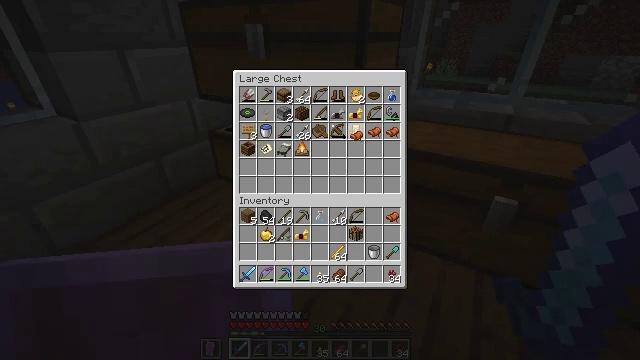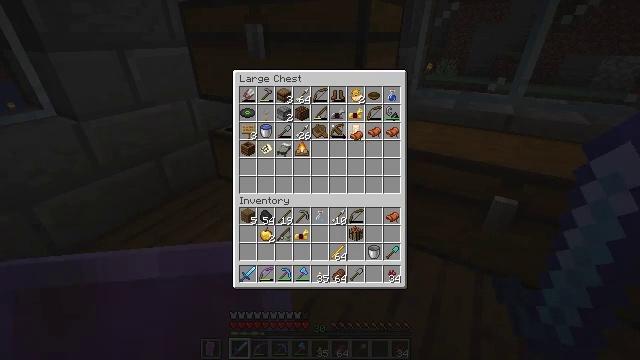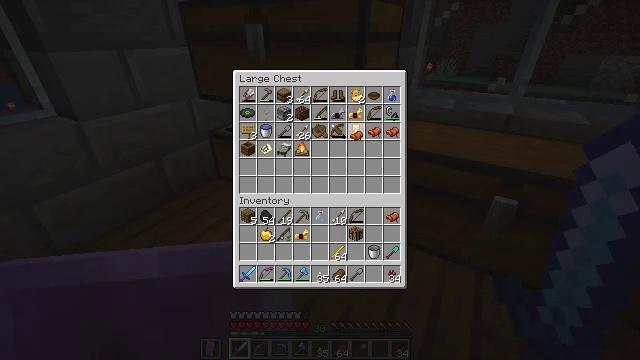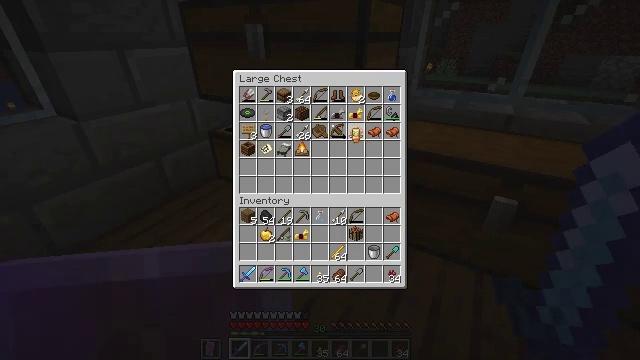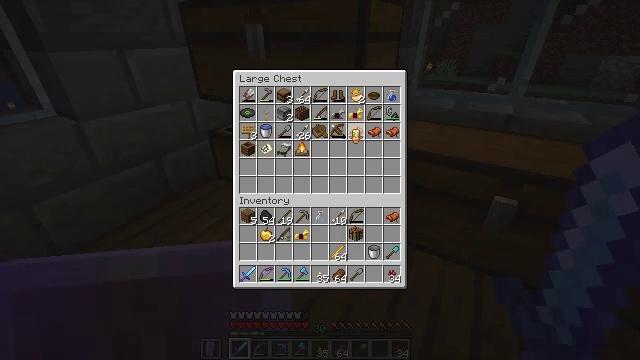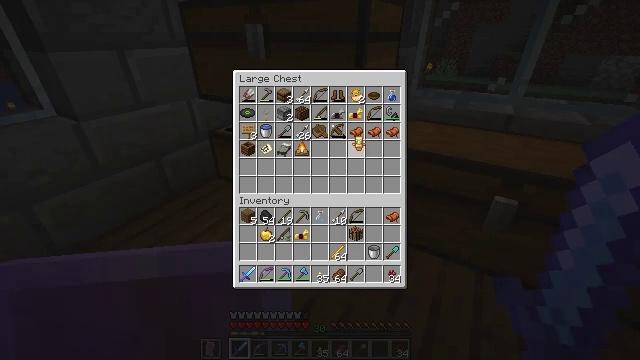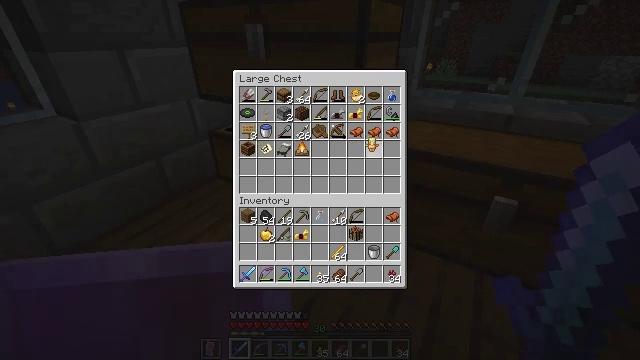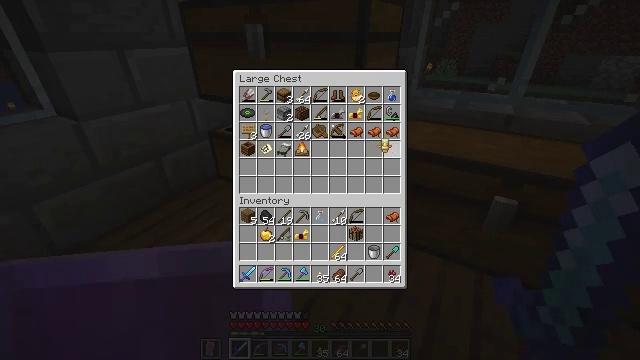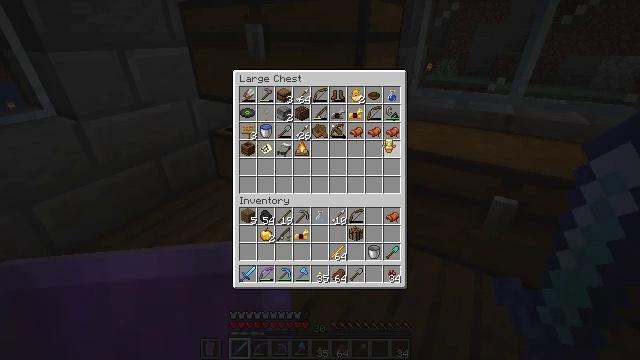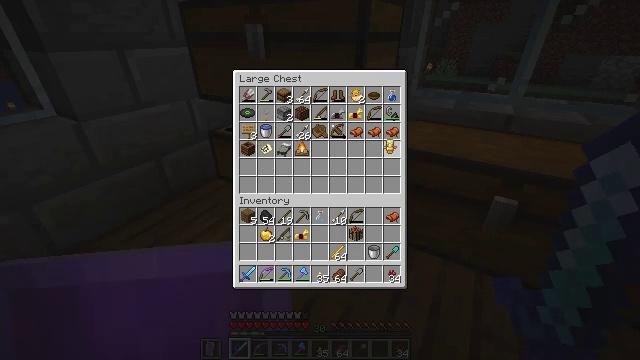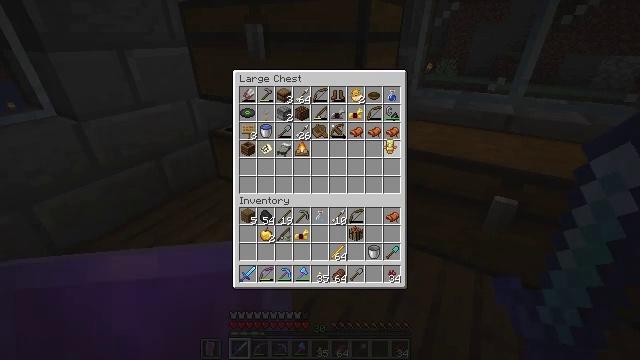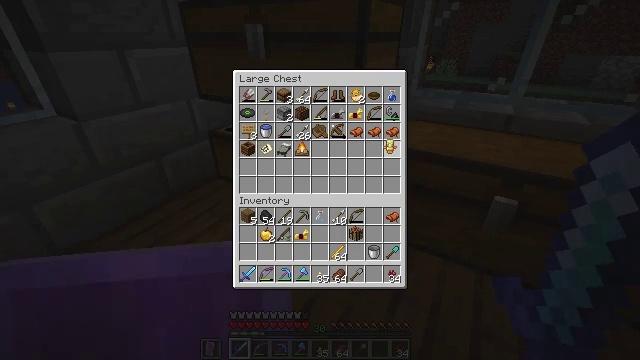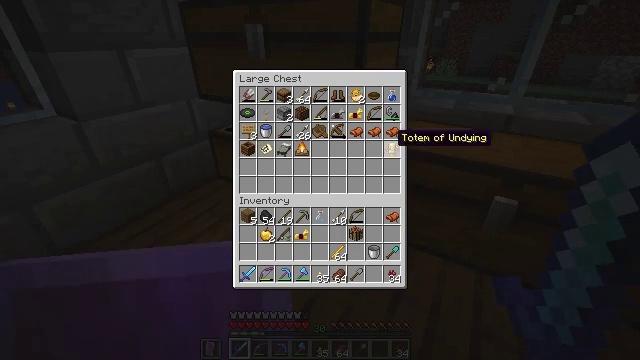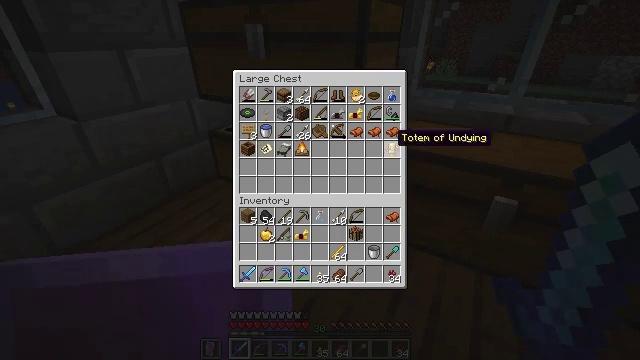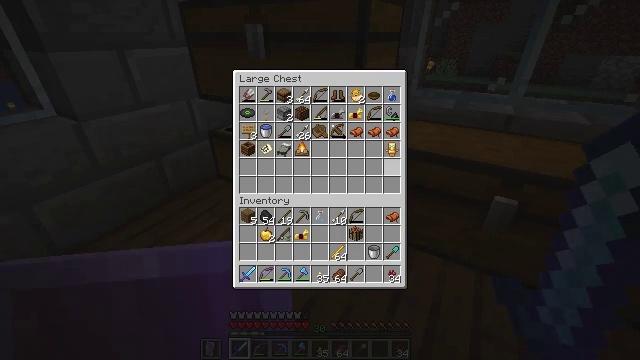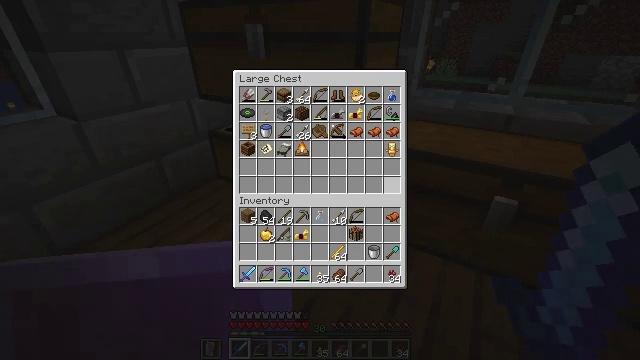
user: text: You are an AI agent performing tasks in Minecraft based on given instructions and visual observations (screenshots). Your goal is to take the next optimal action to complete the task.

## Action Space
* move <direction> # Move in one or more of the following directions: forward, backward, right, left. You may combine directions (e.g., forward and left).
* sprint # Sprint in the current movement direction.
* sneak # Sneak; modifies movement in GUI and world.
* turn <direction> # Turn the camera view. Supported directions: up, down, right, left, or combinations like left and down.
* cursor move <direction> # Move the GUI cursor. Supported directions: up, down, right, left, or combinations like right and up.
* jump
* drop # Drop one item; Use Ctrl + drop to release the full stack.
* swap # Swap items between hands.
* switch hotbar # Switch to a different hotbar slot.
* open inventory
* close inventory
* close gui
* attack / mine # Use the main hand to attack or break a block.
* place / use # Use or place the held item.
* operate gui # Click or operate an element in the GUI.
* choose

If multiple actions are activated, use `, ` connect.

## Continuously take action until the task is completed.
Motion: motion action
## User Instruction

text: Open the crafting menu and craft a brewing stand.
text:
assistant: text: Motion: operate gui
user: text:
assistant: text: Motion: operate gui
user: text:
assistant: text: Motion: no_op
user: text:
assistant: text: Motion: no_op
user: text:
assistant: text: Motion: cursor move down
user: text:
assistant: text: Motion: cursor move right
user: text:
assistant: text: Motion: cursor move right
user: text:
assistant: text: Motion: no_op
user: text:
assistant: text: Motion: no_op
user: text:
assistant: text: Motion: operate gui
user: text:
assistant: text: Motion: operate gui
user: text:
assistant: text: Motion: no_op
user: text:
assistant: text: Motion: no_op
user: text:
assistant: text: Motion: cursor move down
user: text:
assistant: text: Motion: cursor move down
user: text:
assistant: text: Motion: cursor move down
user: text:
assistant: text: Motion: no_op
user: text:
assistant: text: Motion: no_op
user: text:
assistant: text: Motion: operate gui
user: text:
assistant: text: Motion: operate gui
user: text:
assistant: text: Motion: cursor move left and up
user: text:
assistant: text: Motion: cursor move left and up
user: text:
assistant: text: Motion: cursor move left and up
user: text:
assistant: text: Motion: cursor move up
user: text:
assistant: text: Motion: no_op
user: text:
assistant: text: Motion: operate gui
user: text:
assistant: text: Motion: operate gui
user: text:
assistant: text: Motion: no_op
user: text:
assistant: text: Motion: no_op
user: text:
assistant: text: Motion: no_op